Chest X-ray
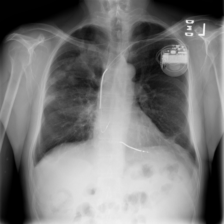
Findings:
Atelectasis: negative
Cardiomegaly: negative
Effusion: negative
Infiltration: negative
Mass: negative
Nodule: positive
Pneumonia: negative
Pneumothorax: negative
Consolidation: negative
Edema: negative
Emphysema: negative
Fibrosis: negative
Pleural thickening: negative
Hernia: negative